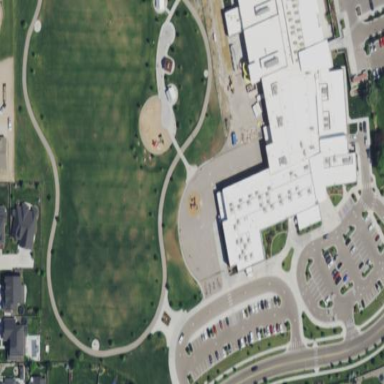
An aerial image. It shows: School.